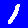
Digit: 1